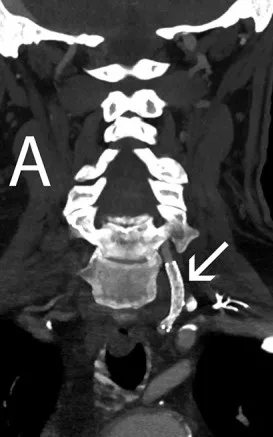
Sixteen-month follow-up CT Angiography. Coronal view.
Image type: radiology (ct)